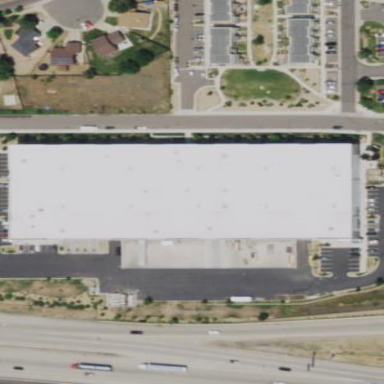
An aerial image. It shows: Warehouse building.